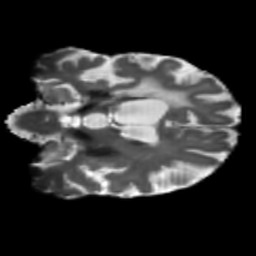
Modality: T2w
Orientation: coronal
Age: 63
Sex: female
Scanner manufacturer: siemens
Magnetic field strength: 3 T
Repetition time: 5.47 s
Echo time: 0.0854 s